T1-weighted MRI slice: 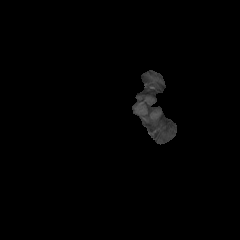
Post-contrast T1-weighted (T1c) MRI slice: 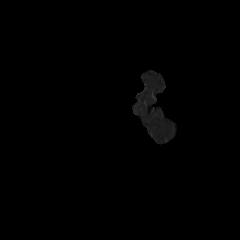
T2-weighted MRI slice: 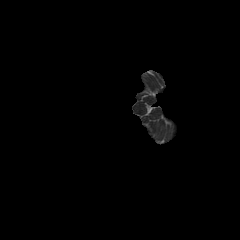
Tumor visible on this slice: no